Question: I use swagger-ui and swagger-json generated with swagger-php. I m not able to do a basic auth to use my endpoint. I m able to get the swagger json file from my application but not to use exposed endpoint. I don't see what i m misunderstanding. If someone could show me a full example with basic auth in swagger 2.0 ?
CORS is enabled and totally working. Swagger-ui is running on localhost:3000 with nodejs and my application is running php with nginx on localhost:80.
I use swagger-ui-dist 3.14.1 that is compatible with swagger 2.0 (swagger-php is 2.0)
'''
3.14.1 | 2018-05-04 | 2.0, 3.0 | tag v3.14.1
'''
I m using theses SWG comments in my controllers to use basicAuth, (server-side)
'''
/**
* @SWG\SecurityScheme(
* securityDefinition="basicAuth",
* name="authorization",
* type="basic",
* scheme="http"
* )
*/
'''
and this comments
'''
/**
* @SWG\Get(
* description="Get all catalog",
* path="/ott/catalogs",
* produces={"application/json"},
* security = {"basicAuth"},
* @SWG\Response(response="200", description="Get all catalogs"),
* @SWG\Response(response="401",description="You are not authorized")
* )
* )
*/
'''
Here is my client-side code:
'''
window.onload = function() {
// Build a system
const ui = SwaggerUIBundle({
url: "http://ott/ott/tools/swagger",
host: 'ott',
basePath: 'ott/',
schemes: 'http',
enableCORS: true,
dom_id: '#swagger-ui',
deepLinking: true,
validatorUrl:null,
presets: [
SwaggerUIBundle.presets.apis,
SwaggerUIStandalonePreset
],
plugins: [
SwaggerUIBundle.plugins.DownloadUrl
],
layout: "StandaloneLayout",
requestInterceptor: (req) => {
if (req.loadSpec) {
let hash = btoa("*******" + ":" + "********");
req.headers.Authorization = "Basic " + hash;
}
return req
},
onComplete : () => {
ui.preauthorizeBasic("basicAuth","*******","*******")
}
});
window.ui = ui
'''
When i click to the lock, i have the first error in my console and then when i try to get my catalogs i get a 401 - not authorized because the Basic Authentication header is not sent.

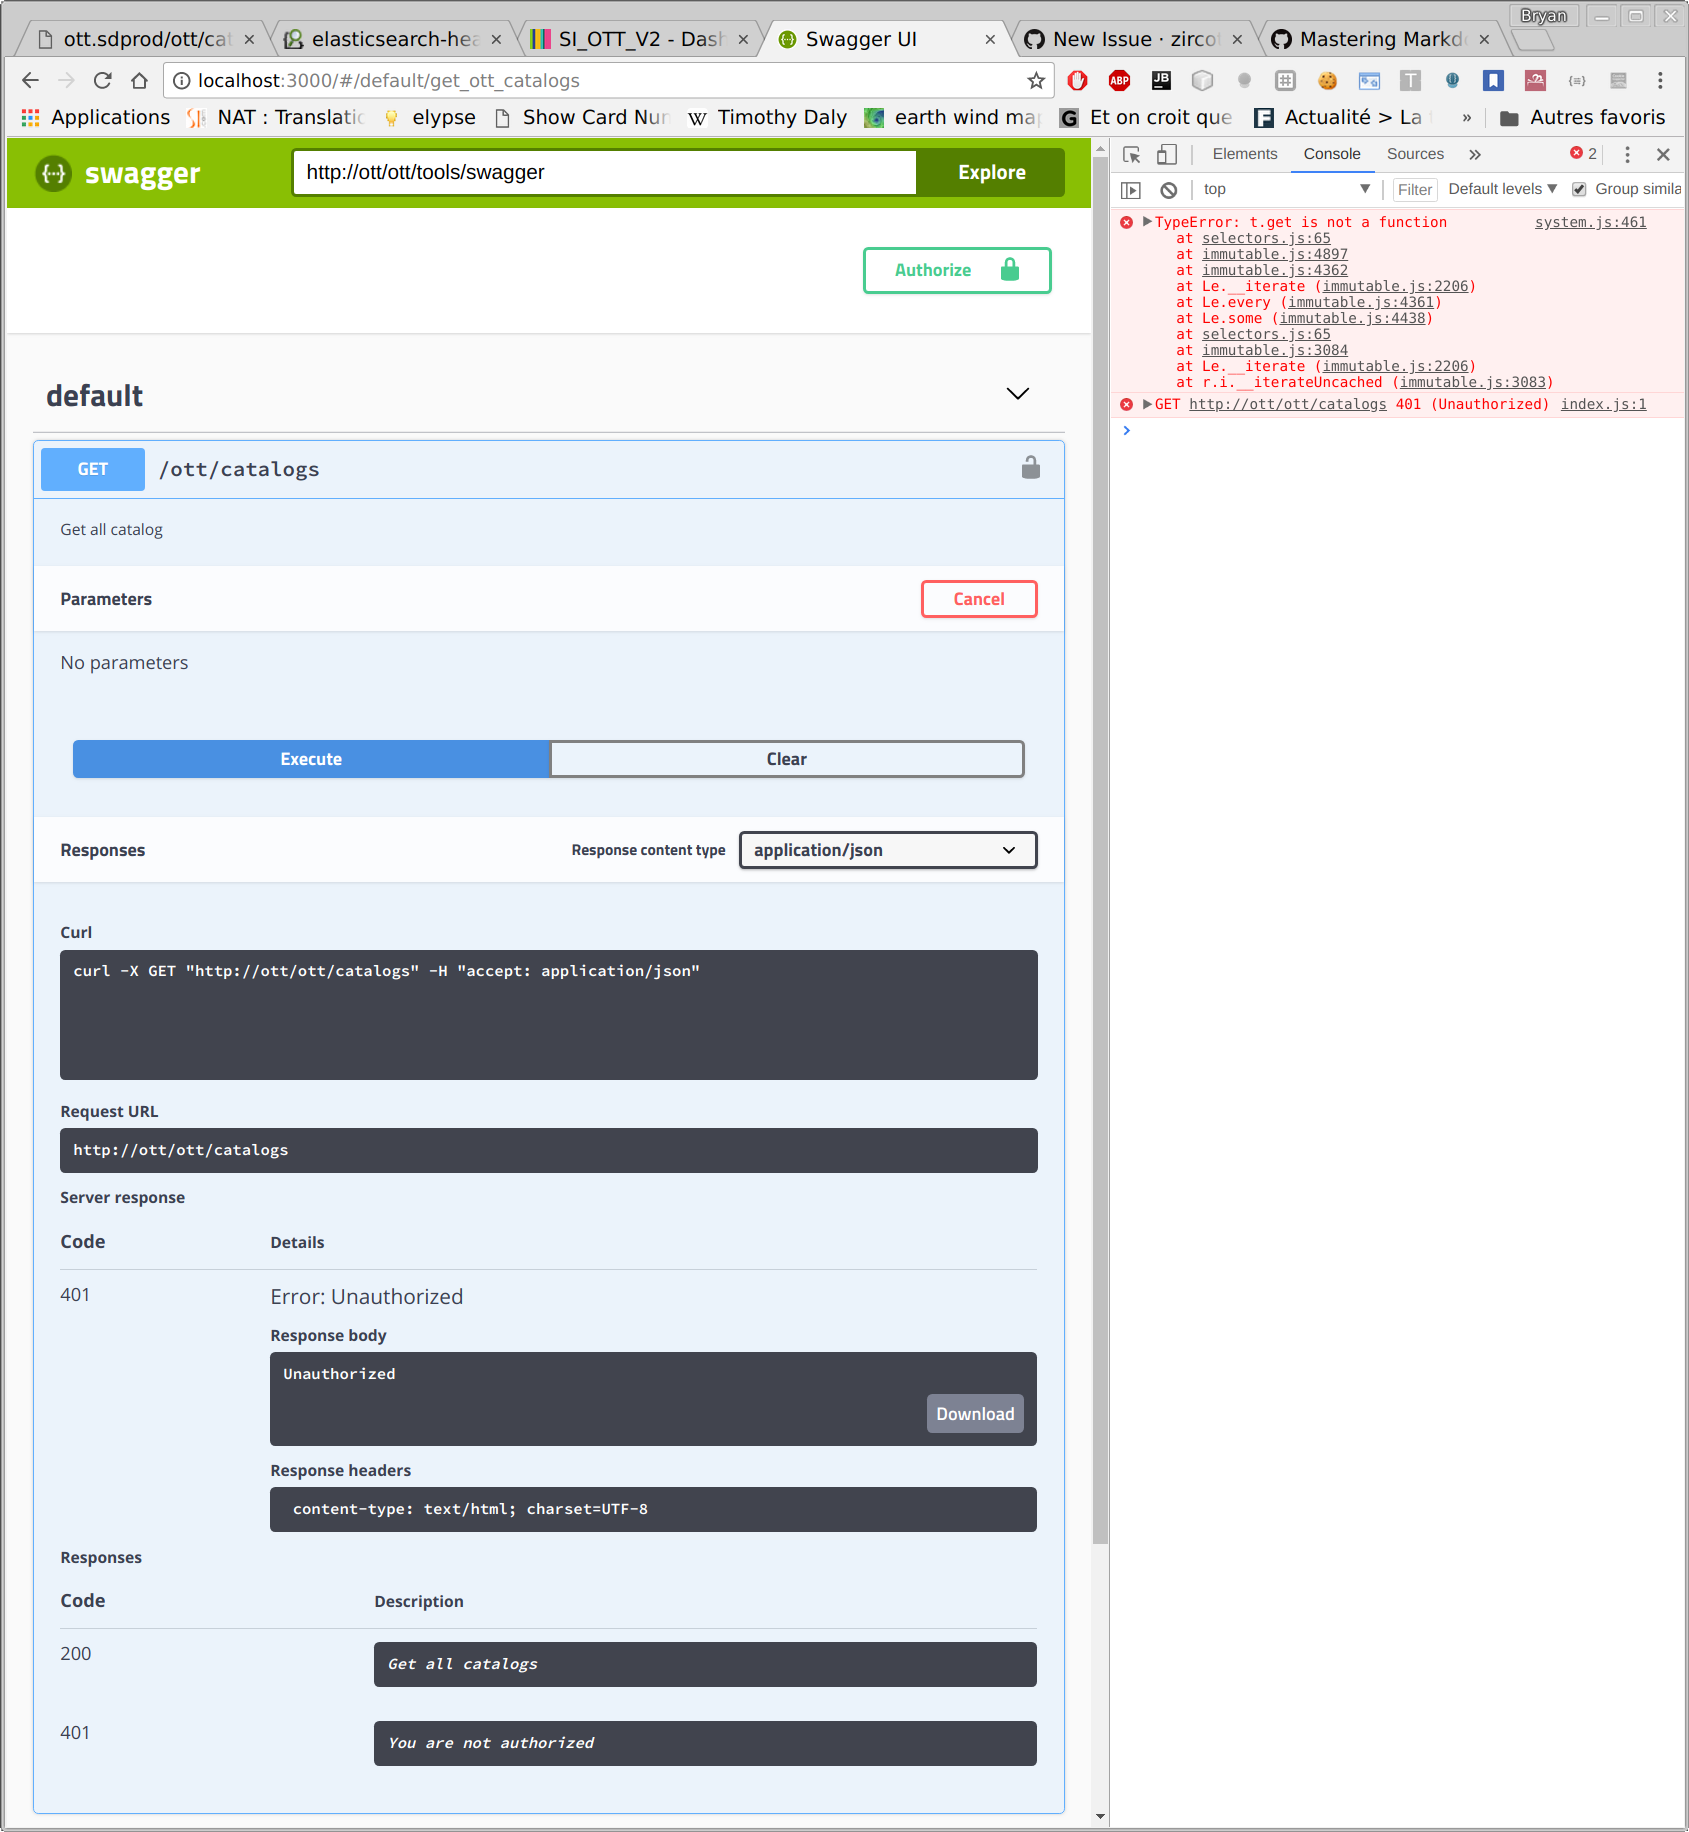
Answer: Annotations do not look right. Change '@SWG\SecurityScheme' to:
'''
/**
* @SWG\SecurityScheme(
* securityDefinition="basicAuth",
* type="basic"
* )
*/
'''
(without the 'name' and 'scheme' attributes), and change the 'security' in '@SWG\Get' as follows:
'''
/**
* @SWG\Get(
* ...
* security = {{"basicAuth": {}}},
* ...
'''